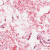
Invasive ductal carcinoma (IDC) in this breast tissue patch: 0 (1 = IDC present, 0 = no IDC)